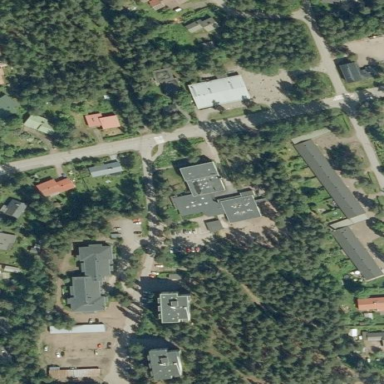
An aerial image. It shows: Kindergarten.